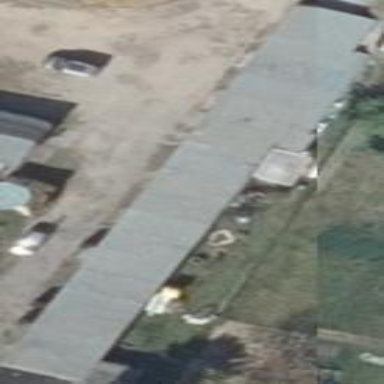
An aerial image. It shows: Group of garages.